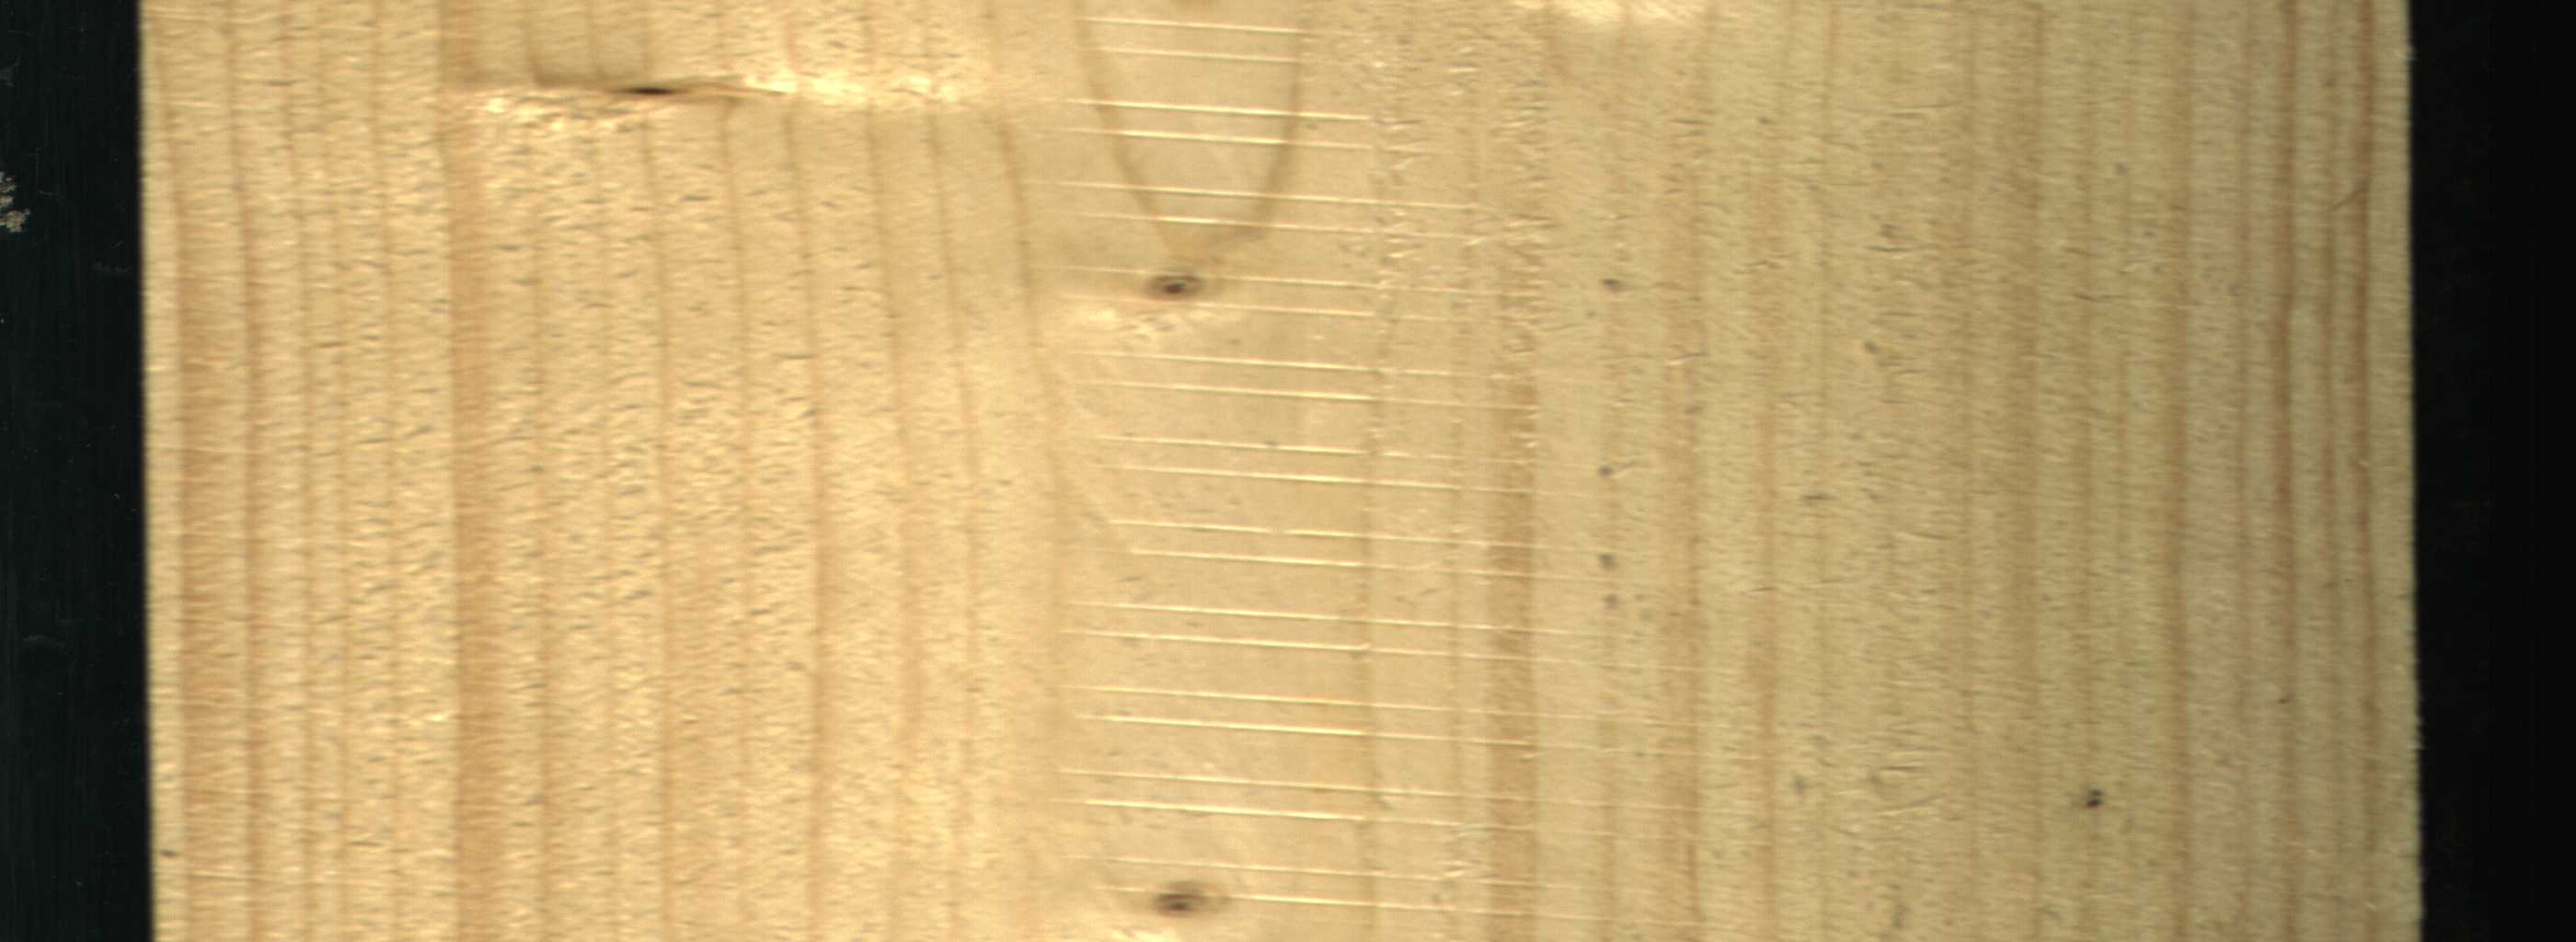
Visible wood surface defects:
Live_Knot
Live_Knot
Live_Knot